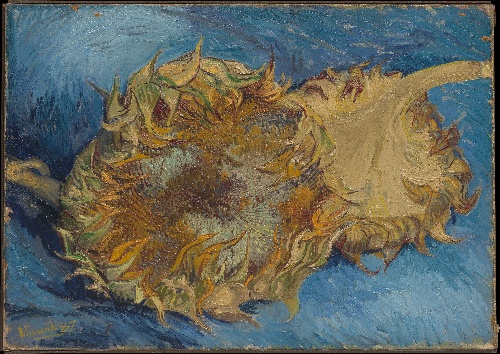
Title: Sunflowers
Artist: Vincent van Gogh
Artist bio: Dutch, Zundert 1853–1890 Auvers-sur-Oise
Date: 1887
Object type: Painting
Classification: Paintings
Medium: Oil on canvas
Dimensions: 17 x 24 in. (43.2 x 61 cm)
Department: European Paintings
Credit line: Rogers Fund, 1949
Accession year: 1949
Repository: Metropolitan Museum of Art, New York, NY
Tags: Sunflowers|Still Life